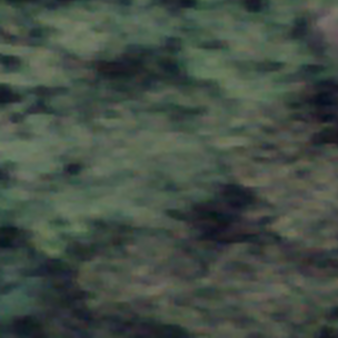
Label: other